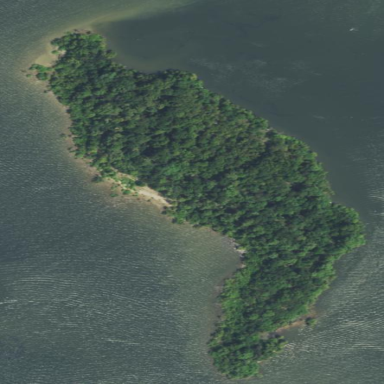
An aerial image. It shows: Islet.